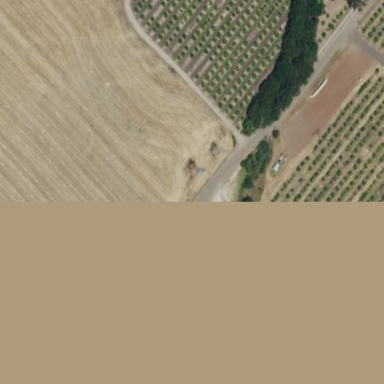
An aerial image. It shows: Orchard.